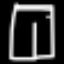
Label: pants